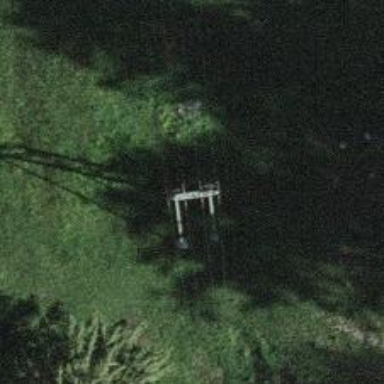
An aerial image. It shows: Power pole.